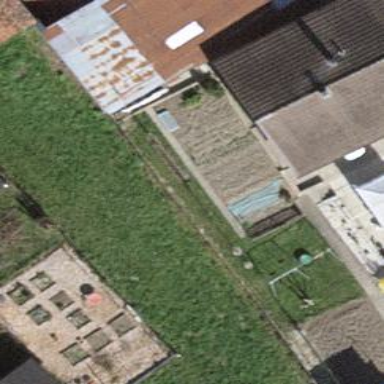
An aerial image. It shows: Vegetable garden in the leisure land.